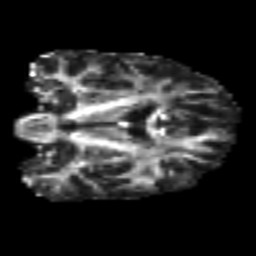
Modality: FA
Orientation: coronal
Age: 40
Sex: female
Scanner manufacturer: siemens
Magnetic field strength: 3 T
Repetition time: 4.987 s
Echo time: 0.0792 s